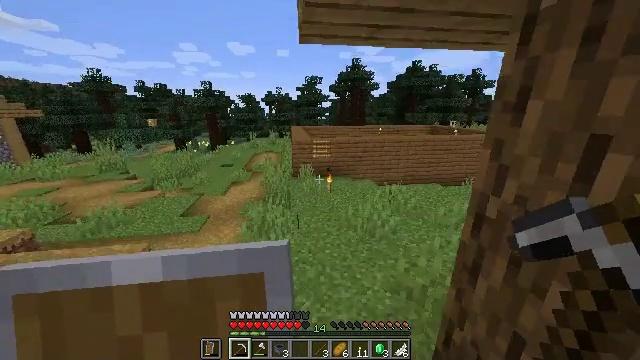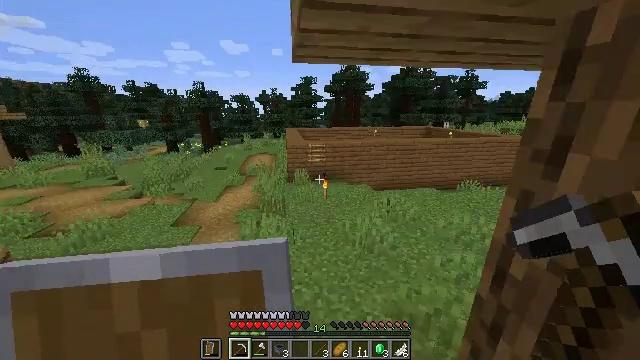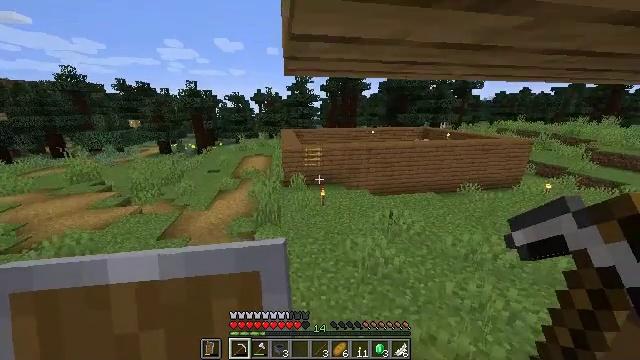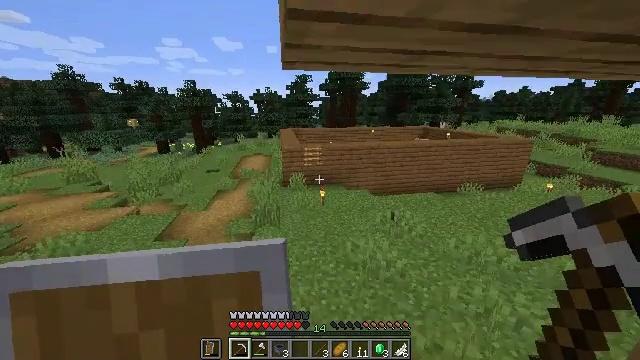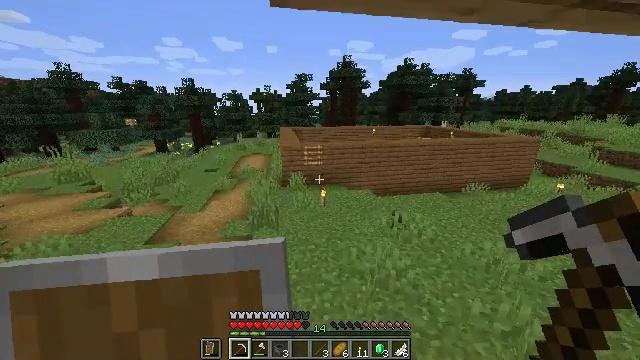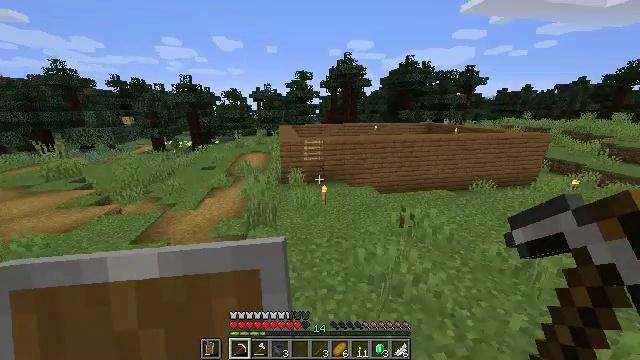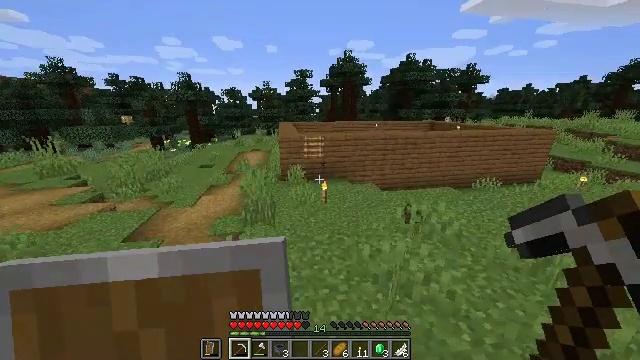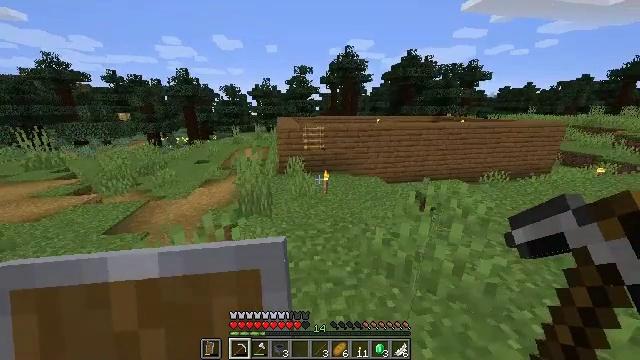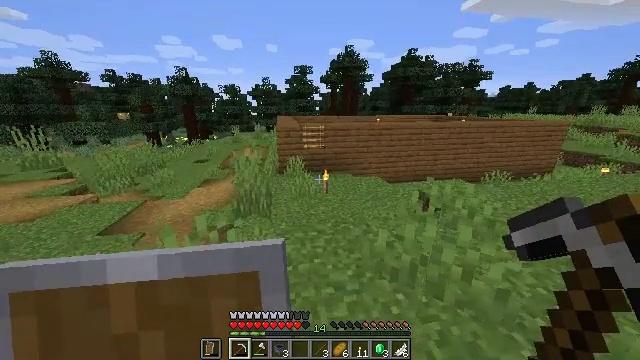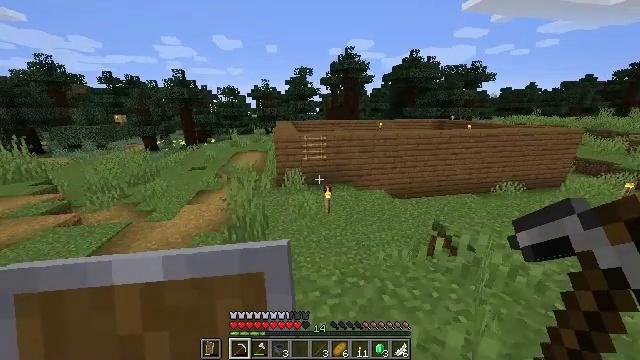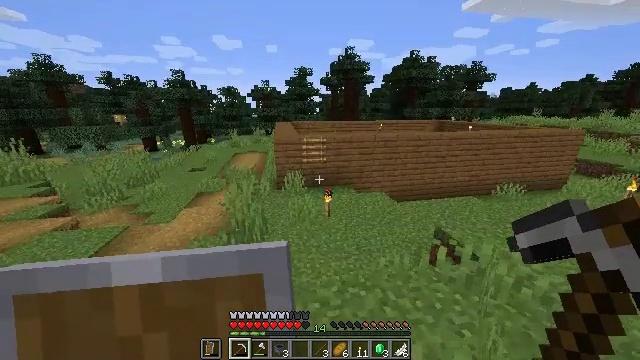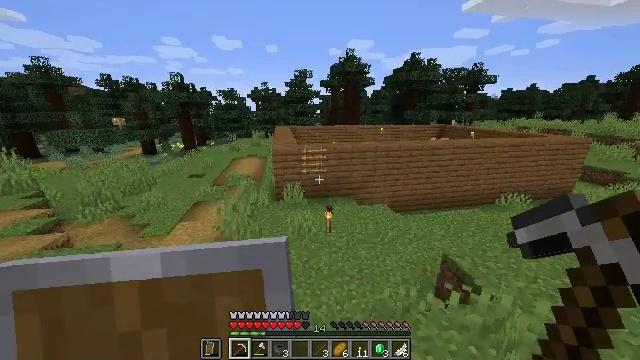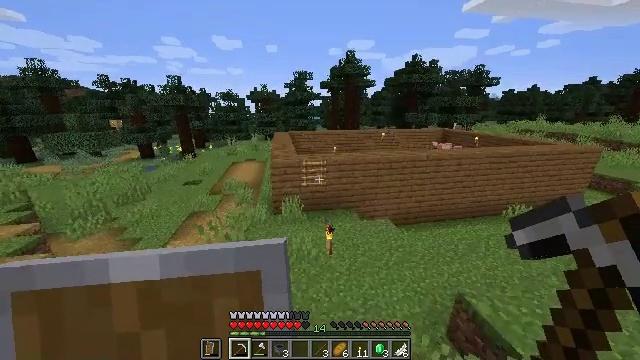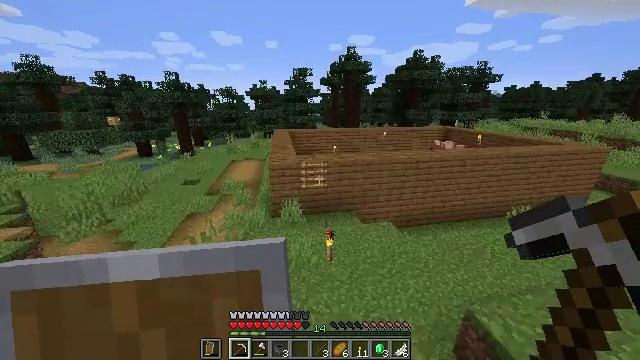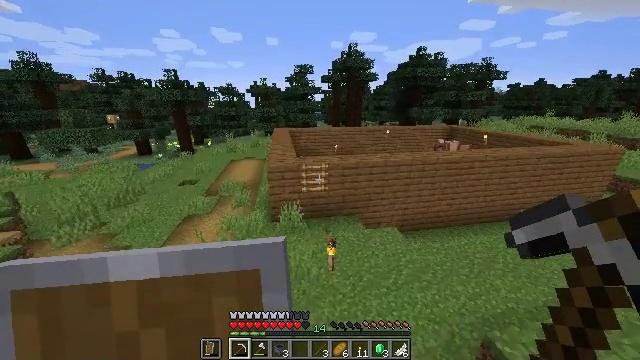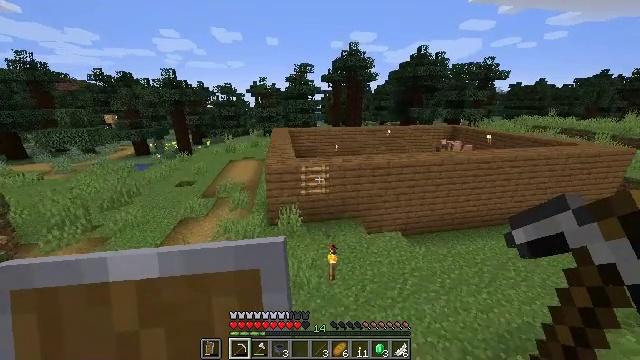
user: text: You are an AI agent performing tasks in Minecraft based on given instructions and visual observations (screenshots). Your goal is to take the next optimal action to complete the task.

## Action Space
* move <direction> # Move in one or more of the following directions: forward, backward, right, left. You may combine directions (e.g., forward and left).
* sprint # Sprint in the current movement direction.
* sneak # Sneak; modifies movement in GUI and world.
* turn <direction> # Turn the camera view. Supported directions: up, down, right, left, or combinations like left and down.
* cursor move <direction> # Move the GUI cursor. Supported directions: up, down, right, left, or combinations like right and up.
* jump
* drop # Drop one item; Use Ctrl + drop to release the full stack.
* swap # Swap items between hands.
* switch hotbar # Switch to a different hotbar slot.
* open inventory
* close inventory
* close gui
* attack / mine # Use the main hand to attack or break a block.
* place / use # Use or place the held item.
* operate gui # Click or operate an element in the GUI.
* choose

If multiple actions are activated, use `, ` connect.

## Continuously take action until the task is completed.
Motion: motion action
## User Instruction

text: Remove the cauldron from its current position.
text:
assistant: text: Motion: move forward, sprint, turn right, jump
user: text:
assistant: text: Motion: move forward, sprint, turn right, jump
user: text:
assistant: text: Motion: move forward, sprint, jump
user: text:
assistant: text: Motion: move forward, sprint, jump
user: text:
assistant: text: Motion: move forward, sprint, jump
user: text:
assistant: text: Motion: move forward, sprint, jump
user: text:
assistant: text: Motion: move forward, sprint, jump
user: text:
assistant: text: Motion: move forward, sprint, jump
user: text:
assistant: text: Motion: move forward, sprint, jump
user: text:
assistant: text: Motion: move forward, sprint, jump
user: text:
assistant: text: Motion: move forward, sprint, jump
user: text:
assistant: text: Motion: move forward, sprint, jump
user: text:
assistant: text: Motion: move forward, sprint, jump
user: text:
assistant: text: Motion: move forward, sprint, jump
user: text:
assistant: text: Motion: move forward, sprint, jump
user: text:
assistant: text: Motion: move forward, sprint, jump
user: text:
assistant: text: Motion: move forward, sprint
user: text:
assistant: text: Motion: move forward, sprint
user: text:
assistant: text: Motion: move forward, sprint
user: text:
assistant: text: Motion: move forward, sprint, turn up
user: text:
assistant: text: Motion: move forward, sprint
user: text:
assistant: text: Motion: move forward, sprint
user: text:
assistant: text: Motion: move forward, sprint
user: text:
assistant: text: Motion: move forward, sprint, turn left
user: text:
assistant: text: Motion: move forward, sprint
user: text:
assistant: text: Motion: move forward, sprint
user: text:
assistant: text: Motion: move forward, sprint
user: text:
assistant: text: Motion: move forward, sprint
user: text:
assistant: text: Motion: move forward, sprint, jump
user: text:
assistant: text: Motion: move forward, sprint, jump